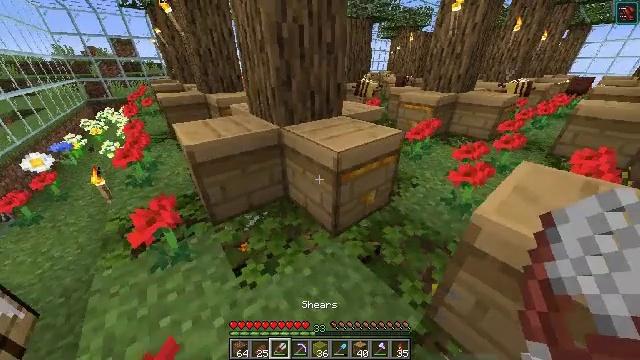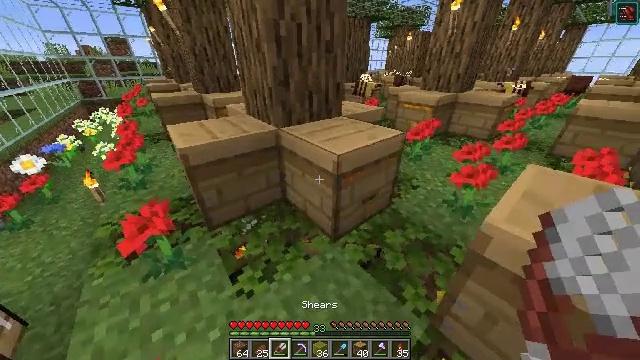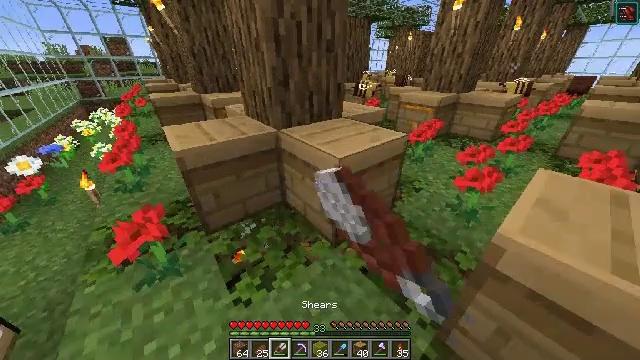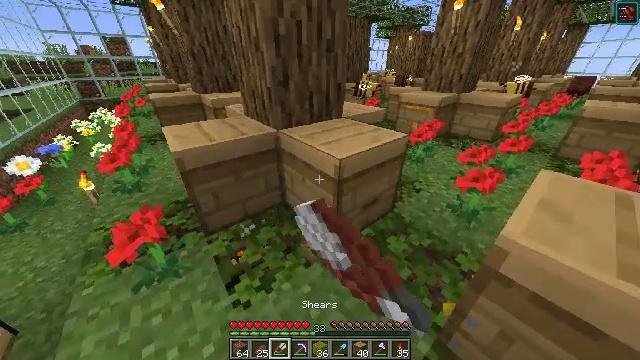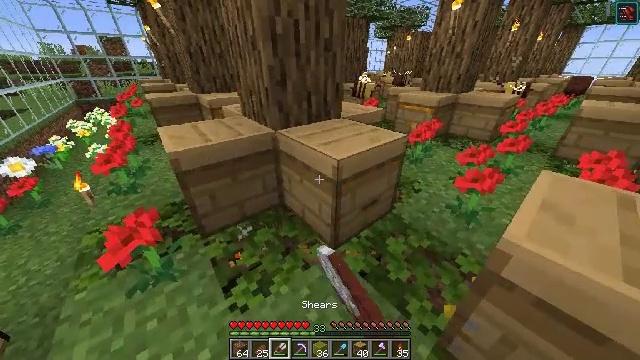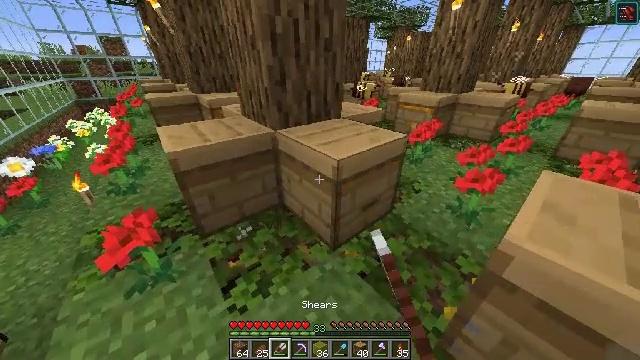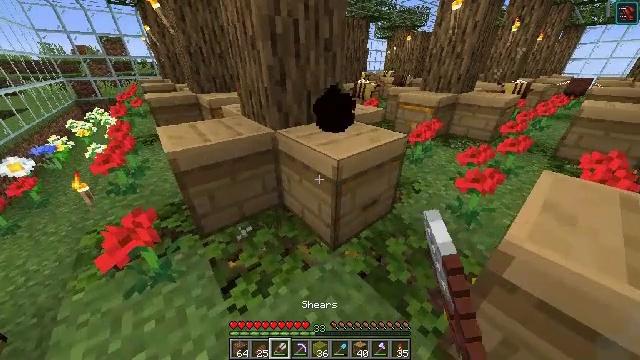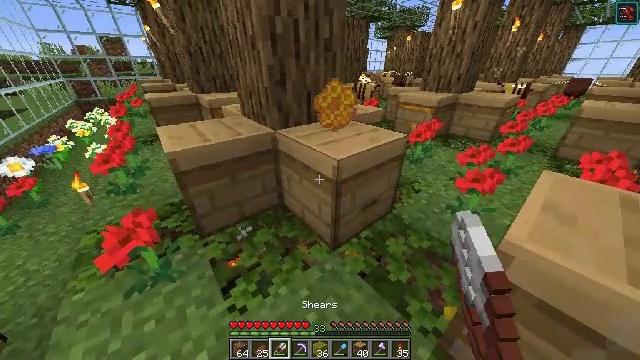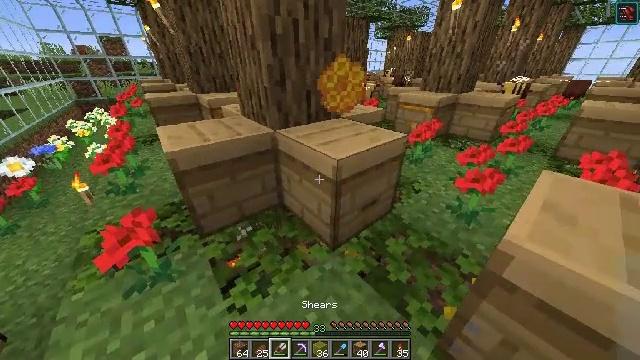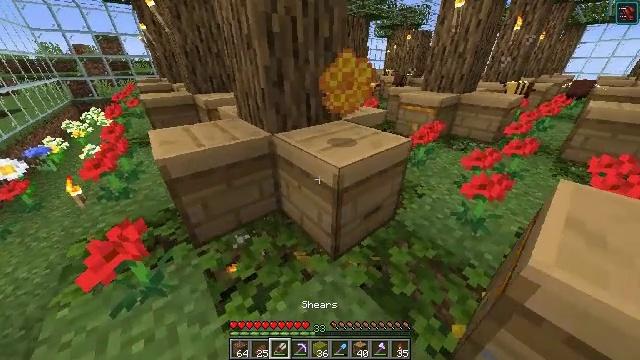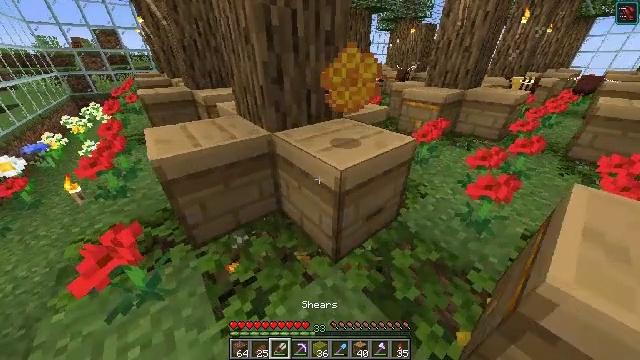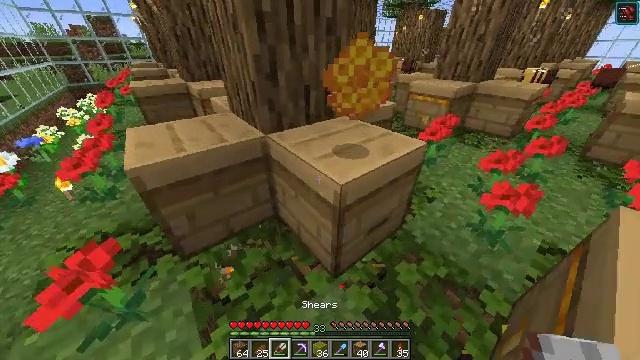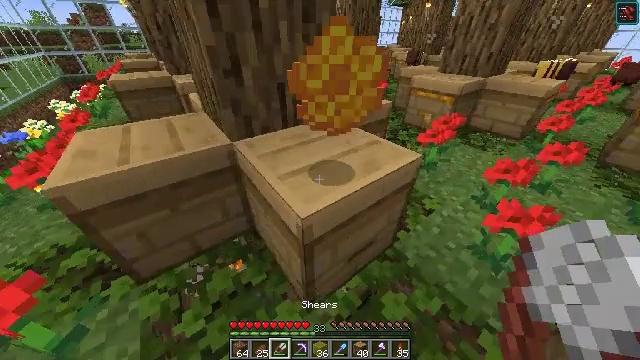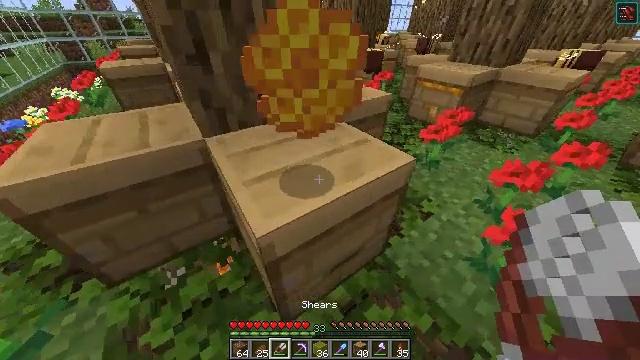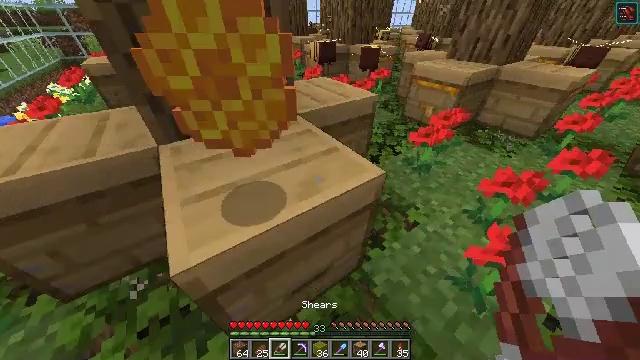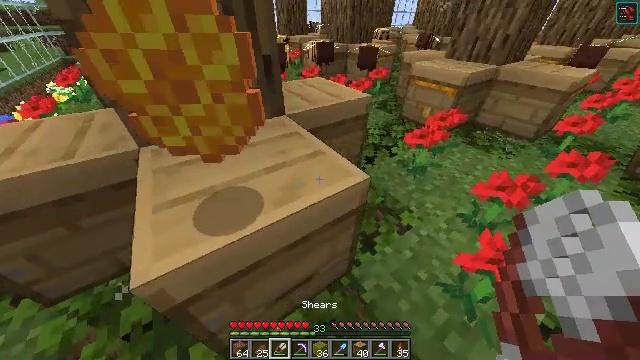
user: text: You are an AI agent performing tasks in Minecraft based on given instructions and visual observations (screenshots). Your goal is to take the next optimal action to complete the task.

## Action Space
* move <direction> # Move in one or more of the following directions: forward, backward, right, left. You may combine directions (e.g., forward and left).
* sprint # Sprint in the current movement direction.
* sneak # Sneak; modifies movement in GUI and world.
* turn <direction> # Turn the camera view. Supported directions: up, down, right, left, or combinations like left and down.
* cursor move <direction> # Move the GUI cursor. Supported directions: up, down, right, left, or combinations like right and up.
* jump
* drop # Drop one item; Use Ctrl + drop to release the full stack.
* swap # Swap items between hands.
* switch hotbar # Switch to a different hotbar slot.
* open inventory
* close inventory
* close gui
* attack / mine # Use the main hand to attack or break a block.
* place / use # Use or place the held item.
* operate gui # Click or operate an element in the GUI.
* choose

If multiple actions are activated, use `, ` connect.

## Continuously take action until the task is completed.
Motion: motion action
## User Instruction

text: Open the crafting table to make a honeycomb block with honeycombs.
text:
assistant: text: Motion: attack / mine and use / place
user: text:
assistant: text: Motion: attack / mine and use / place
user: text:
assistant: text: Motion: attack / mine and use / place
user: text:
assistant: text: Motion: attack / mine
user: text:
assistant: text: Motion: attack / mine
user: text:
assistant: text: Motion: attack / mine
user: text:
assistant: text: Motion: attack / mine
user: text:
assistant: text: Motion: attack / mine
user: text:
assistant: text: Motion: move forward, attack / mine
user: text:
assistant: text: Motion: move forward, turn down, attack / mine
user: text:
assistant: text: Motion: move forward and move right, turn down, attack / mine
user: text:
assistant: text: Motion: move forward and move right, turn left and down, attack / mine
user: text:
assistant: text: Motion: move forward and move right, turn left and down, attack / mine
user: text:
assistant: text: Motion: move right, attack / mine
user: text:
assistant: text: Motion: attack / mine
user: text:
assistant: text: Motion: turn left, attack / mine
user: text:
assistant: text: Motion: turn left, attack / mine
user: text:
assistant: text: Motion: turn left, attack / mine
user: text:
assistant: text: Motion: turn left, attack / mine
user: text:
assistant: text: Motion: turn left and up, attack / mine
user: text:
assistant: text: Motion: move left, turn left, attack / mine
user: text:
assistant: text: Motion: move left, attack / mine
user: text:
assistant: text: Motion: move forward and move left, attack / mine
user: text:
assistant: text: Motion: move forward and move left, attack / mine
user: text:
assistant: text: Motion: move forward and move left, attack / mine
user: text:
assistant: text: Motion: move forward and move left, attack / mine
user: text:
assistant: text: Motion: move forward and move left, attack / mine
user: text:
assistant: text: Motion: move forward and move left, turn right and down, attack / mine
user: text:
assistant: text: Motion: move forward, turn right and down, attack / mine
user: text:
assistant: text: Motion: move forward, turn right and down, attack / mine